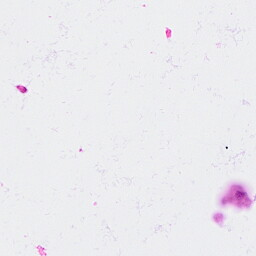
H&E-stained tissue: Breast